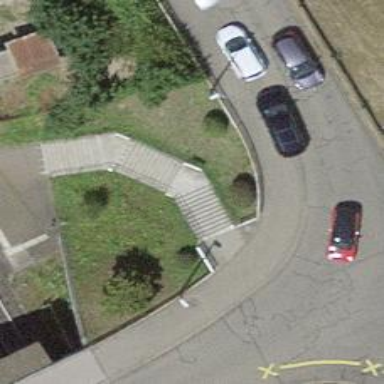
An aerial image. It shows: Concrete steps.